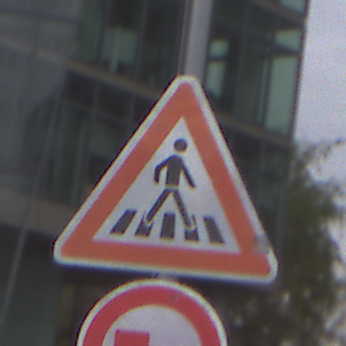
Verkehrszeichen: FussgaengerueberwegLinks
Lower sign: UeberholverbotKraftfahrzeuge
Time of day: MorningAfternoon
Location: Outdoor (Urban)
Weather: Overcast
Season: NotSpecified
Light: Natural